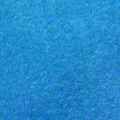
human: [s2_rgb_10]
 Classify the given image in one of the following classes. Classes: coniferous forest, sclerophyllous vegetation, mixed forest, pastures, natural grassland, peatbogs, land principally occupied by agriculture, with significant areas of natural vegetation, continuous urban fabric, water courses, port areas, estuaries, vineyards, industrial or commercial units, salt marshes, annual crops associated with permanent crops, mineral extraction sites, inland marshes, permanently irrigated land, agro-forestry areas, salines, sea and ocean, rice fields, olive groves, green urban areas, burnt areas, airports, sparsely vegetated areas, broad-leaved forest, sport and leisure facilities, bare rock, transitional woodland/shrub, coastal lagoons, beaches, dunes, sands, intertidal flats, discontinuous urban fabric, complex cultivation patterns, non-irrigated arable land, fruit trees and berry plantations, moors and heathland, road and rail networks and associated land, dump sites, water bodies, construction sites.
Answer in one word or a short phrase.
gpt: sea and ocean